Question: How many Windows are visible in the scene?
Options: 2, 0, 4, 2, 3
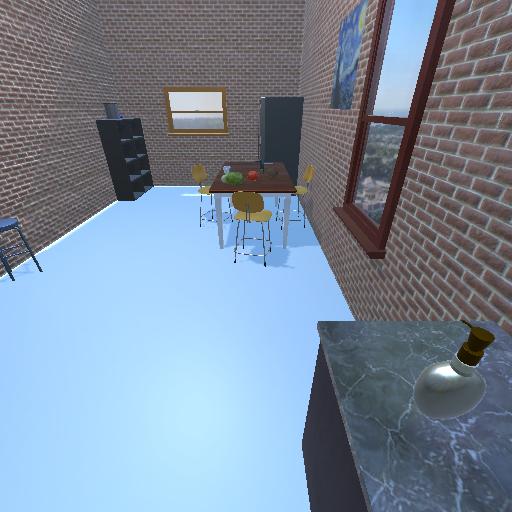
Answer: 2